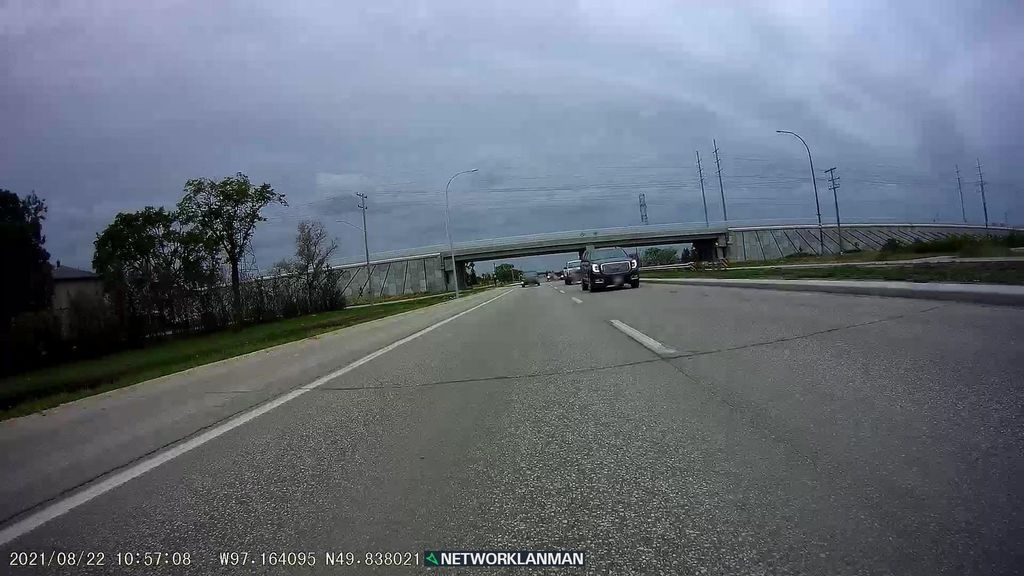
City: winnipeg